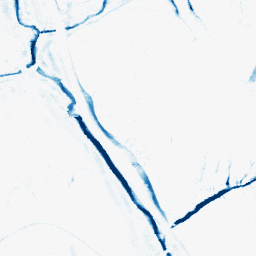
Category: morphological
Decomposition family: morphological_ellipse
Decomposition parameters: operation: closing
width: 5
height: 10
Upsampling method: bicubic
Upsampling parameters: scale: 4
Upsampling scale: 4